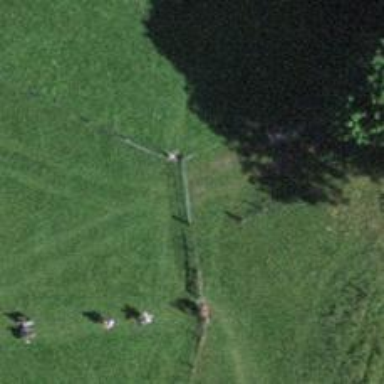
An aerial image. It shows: Gate.